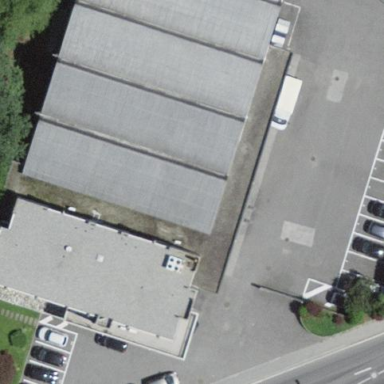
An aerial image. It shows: Industrial building.